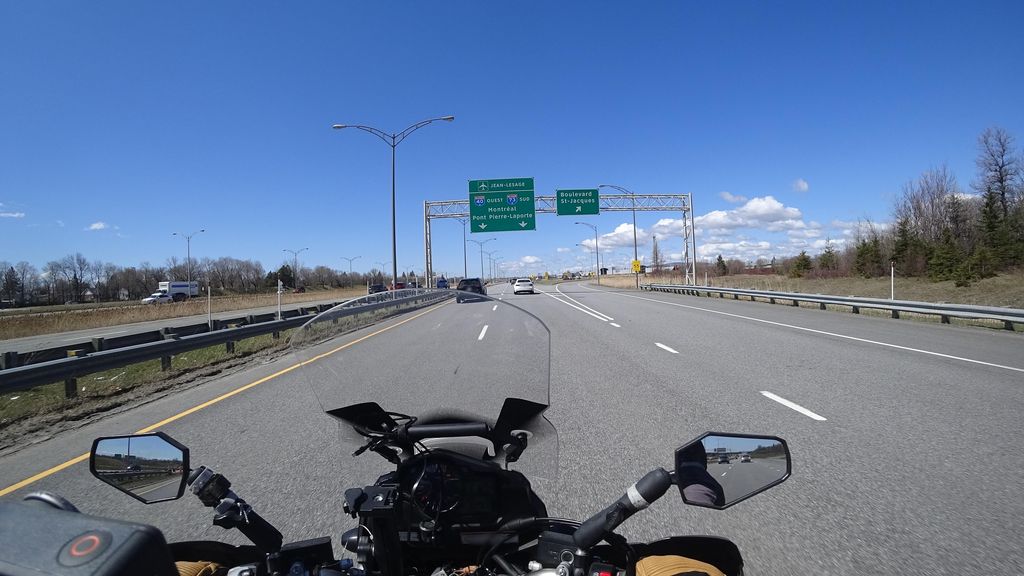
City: quebec_city